Interaction volume radius: 5 \u00c5
Interaction volume height: 10 \u00c5
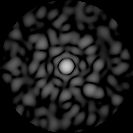
Disorder parameter: 0.8252